Question: Working with TableViews and have a two-parted question:
1. I have a TableView where there are only four cells with content. However the TableView continues down with about five or six more, empty, cells. Is there a way of removing these? What this would do, graphically, is remove all the lines below these 4 cells, while everything else stays the same.
Regard the following image, it has 2 populated cells and 7 extra lines below them, I want theses lines removed:

2.The four cells contain buttons. Because of this I want to remove the users ability to click/mark the entire cell. Is there such a "setting"?
Thank you, Tobias Tovedal
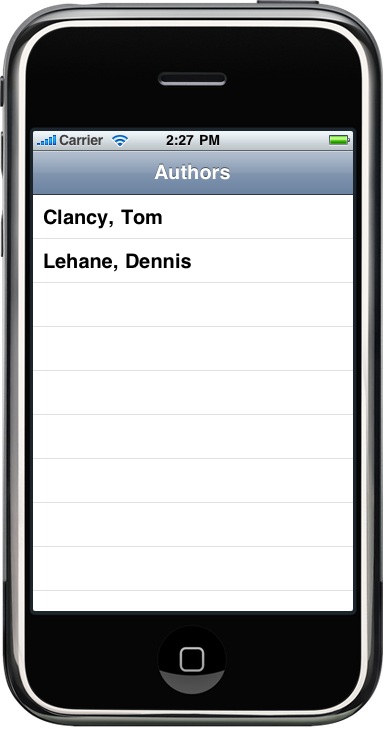
Answer: I am thinking of 2 ways to accomplish your first Q:
- Set up TableView to be grouped and not plain (tableview will have round corners);- Make the separators color to match the background of the cells:
> '''
tableView.separatorColor = [UIColor whiteColor];// or whatever color you have
'''
But you will have to manually add a line for each cells you are displaying.